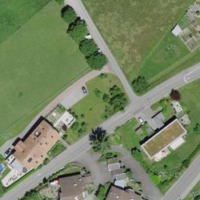
EUNIS habitat code: 55
Species observed at this site:
Tachybaptus ruficollis
Corvus corone
Podiceps cristatus
Cyanistes caeruleus
Fulica atra
Sturnus vulgaris
Emberiza citrinella
Chloris chloris
Troglodytes troglodytes
Aythya fuligula
Passer domesticus
Regulus ignicapilla
Fringilla coelebs
Buteo buteo
Passer montanus
Turdus merula
Columba palumbus
Phalacrocorax carbo
Phylloscopus collybita
Cygnus olor
Parus major
Erithacus rubecula
Milvus milvus
Pica pica
Phoenicurus ochruros
Falco tinnunculus
Motacilla alba